Question: Hey so I have been having this issue for a few weeks and it's incredibly bothersome. I have looked at the other posts regarding the issue and tried everything without success. This inculdes:
1. Checking that all .xml files are named correctly,
2. adding to the top of all .xml files,
3. renaming package (which it does not let me because it says I have to fix the errors first )..
4. I have also tried removing newer .xml files. no luck.
the error occurred when I did a routine clean the other week. I immediately proof read then removed the view_feed_event.xml file which I had just created and re-cleaned with no luck
thus far I have not been able to figure out the problem and it has persisted.
the only other thing I can think if is I added the App Engine SDK a few days prior to mess around with that
heres a screenshot, standard output for a J.java generated error.
any help would be greatly appreciated and I will make sure to accept the answer that resolves the issue.
Kind regards,
- Pete

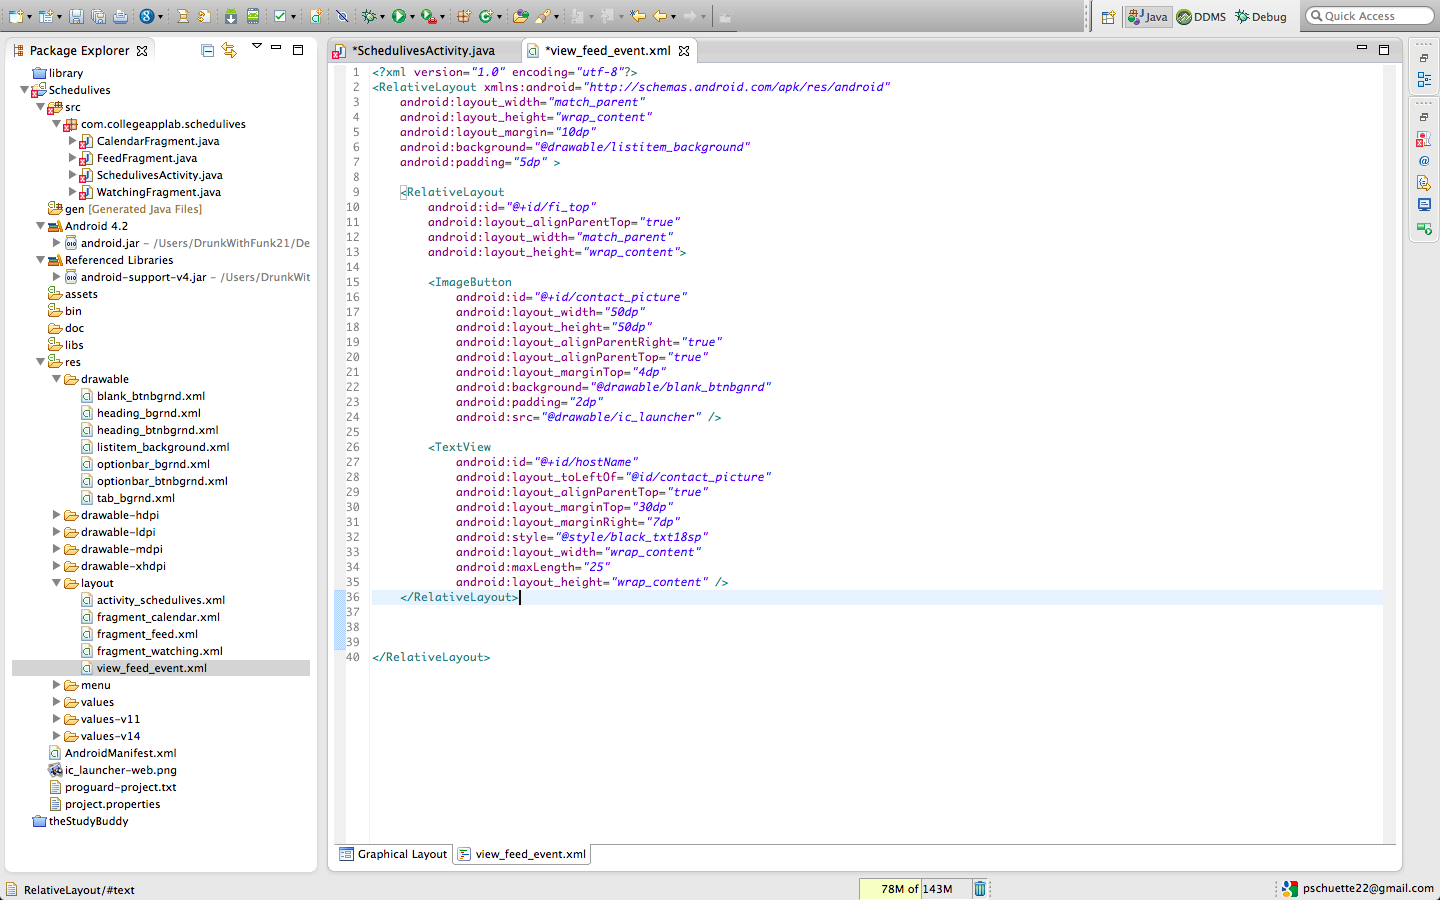
Answer: Well, the comment from Ken Wolf proved to be the correct one...
I did not have Android SDK Build-tools installed and there were several small errors in my xml that were not flagged as a result.
the resolution to this involved: Window -> Android SDK Manager -> check and install the tools then restart the ADT
thanks again ken for a timely response, you nailed it